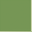
Piece: xx